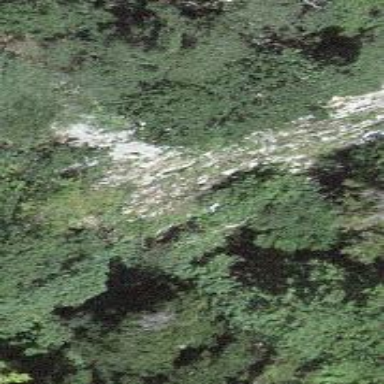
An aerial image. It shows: Natural cliff.